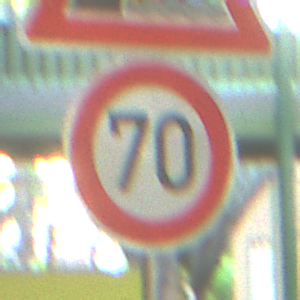
Verkehrszeichen: Geschwindigkeit70
Zusatzzeichen oben: Ufer
Umgebung: Roofed, Special
Tageszeit: MorningAfternoon
Wetter: NotSpecified
Licht: Artificial
Jahreszeit: NotSpecified
Kontrast: MediumContrast